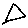
Label: triangle